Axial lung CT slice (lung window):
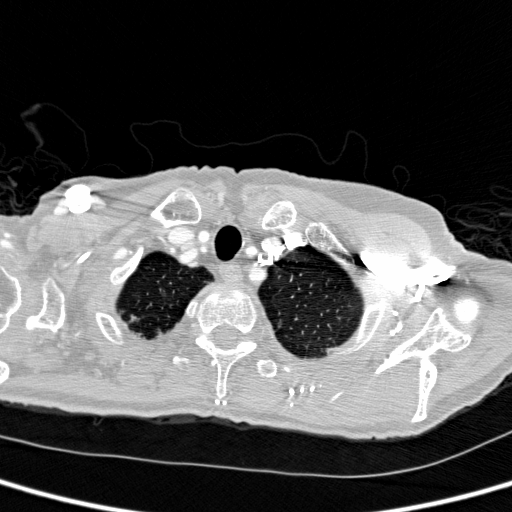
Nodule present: no